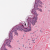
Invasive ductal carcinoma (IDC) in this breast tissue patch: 0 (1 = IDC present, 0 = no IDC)